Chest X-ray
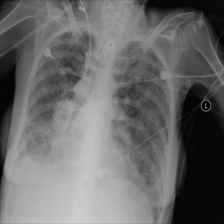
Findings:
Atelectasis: negative
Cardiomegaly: negative
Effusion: negative
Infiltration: negative
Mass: negative
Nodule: negative
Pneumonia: negative
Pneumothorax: negative
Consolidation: negative
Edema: negative
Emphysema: negative
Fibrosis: negative
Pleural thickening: negative
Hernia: negative